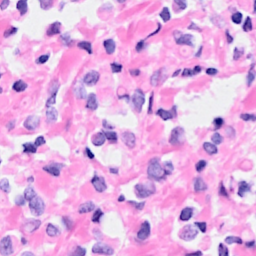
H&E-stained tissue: Breast